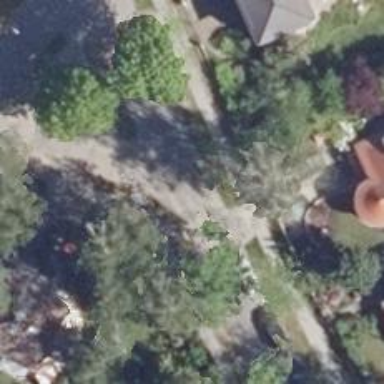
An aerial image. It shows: Residential road with asphalt surface. Both sides have sidewalks.